Question: I have Entity Relationship Model (ERD) where entities 'IndividualCategory' and 'TeamCategory' relate to entity 'Category'. Now I want to create tables in Oracle DB. I started like this:
'''
CREATE TABLE Category(
category_id INT PRIMARY KEY,
...
);
CREATE TABLE Individual_category(
category_id INT CONSTRAINT fk_cat_indivcat REFERENCES Category(category_id),
...,
CONSTRAINT pk_indivgamecat PRIMARY KEY (category_id)
);
CREATE TABLE Team_category(
category_id INT CONSTRAINT fk_cat_teamcat REFERENCES Category(category_id),
...,
CONSTRAINT pk_teamcat PRIMARY KEY (category_id)
);
'''
This combination of and constraints assures that for every 'Individual_category' there will be corresponding record in 'Category' "super" table (or "parent" table ?). And there will be only one 'IndividualCategory' record for particular 'Category' record. Same for 'Team_category'.
To enforce inheritance I need one more constraint: A constraint that assures that for every record in 'Category' there will be either record in 'IndividualCategory' (X)OR a record in 'TeamCategory' but not both.
How do I create such constraint ?
---
This is what I meant by 'inheritance in E-R model'. This is from my DB teacher's slides (they call it "Entity sub-type" there but they sometimes call it just inheritance):
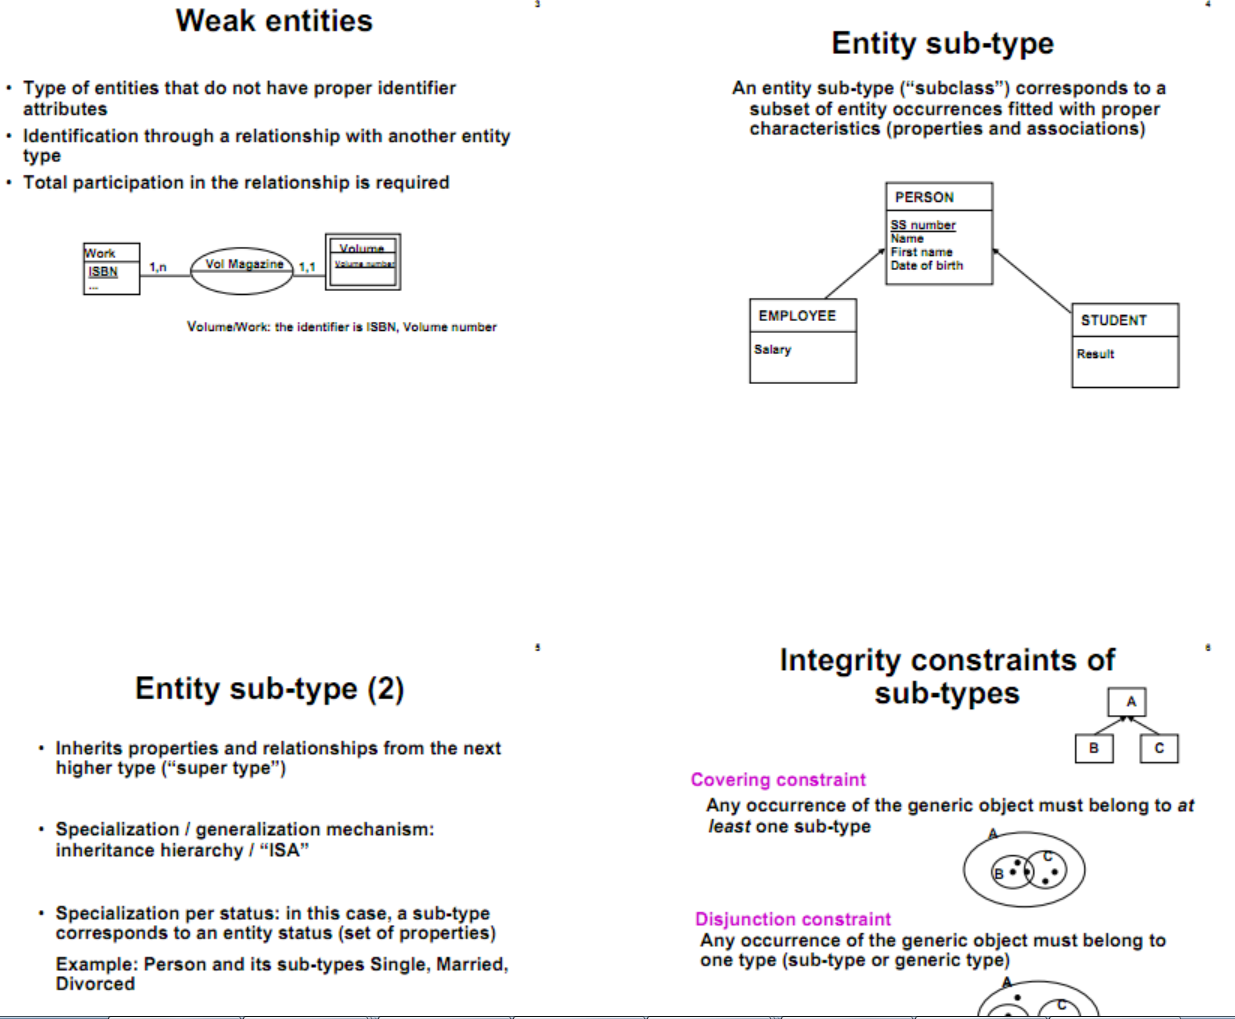
Answer: A completely different way to do this using deferrable constraints:
'''
CREATE TABLE Category(
category_id INT PRIMARY KEY,
team_category_id INT,
individual_category_id INT,
...
);
CREATE TABLE Individual_category(
individual_category_id INT PRIMARY KEY,
category_id INT NOT NULL,
...,
);
CREATE TABLE Team_category(
team_category_id INT PRIMARY KEY,
category_id INT NOT NULL,
...,
);
'''
Make sure a 'Category' is a TeamCategory xor an IndividualCategory:
'''
alter table Category add constraint category_type_check check
( (team_category_id is null and individual_category_id is not null)
or (team_category_id is not null and individual_category_id is null)
);
'''
Create deferrable integrity constraints so that one can insert a Category and Team/Individual_Category within the same transaction; otherwise, you couldn't insert a Category before the TeamCategory/IndividualCategory, and vice-versa. A catch-22.
'''
alter table category add constraint category_team_fk
foreign key (team_category_id)
references team_category (team_category_id)
deferrable initially deferred;
alter table category add constraint category_individual_fk
foreign key (individual_category_id)
references individual_category (individual_category_id)
deferrable initially deferred;
alter table individual_category add constraint individual_category_fk
foreign_key (category_id)
references category (category_id)
deferrable initially deferred;
alter table team_category add constraint team_category_fk
foreign_key (category_id)
references category (category_id)
deferrable initially deferred;
'''